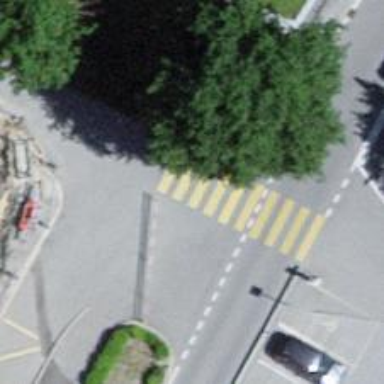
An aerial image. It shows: Asphalt driveway for service vehicles.